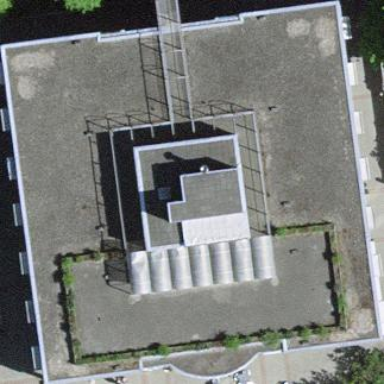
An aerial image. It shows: Hospital building.